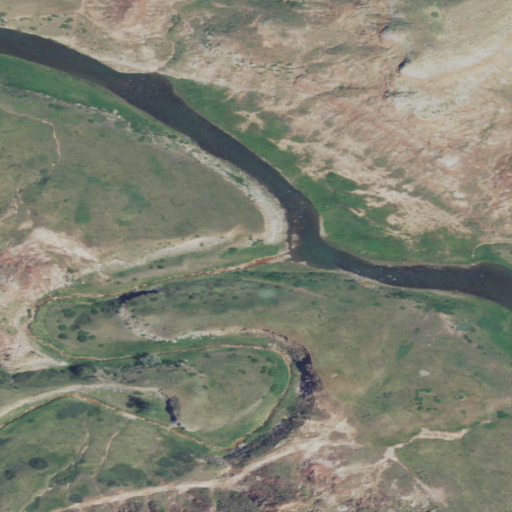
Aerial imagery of valley in Montana named Red Coulee containing shrub, grassland, and open water